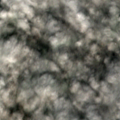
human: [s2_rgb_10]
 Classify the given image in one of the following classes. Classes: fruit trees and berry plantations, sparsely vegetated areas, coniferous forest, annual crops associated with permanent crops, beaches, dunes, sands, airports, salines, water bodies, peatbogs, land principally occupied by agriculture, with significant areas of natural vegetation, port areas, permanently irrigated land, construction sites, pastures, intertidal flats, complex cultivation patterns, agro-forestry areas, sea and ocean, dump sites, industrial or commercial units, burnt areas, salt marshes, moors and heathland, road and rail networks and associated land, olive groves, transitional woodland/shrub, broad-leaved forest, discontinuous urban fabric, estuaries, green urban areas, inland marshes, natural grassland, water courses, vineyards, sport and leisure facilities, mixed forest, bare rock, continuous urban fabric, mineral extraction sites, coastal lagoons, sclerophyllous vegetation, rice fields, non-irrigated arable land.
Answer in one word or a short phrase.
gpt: discontinuous urban fabric, non-irrigated arable land, complex cultivation patterns